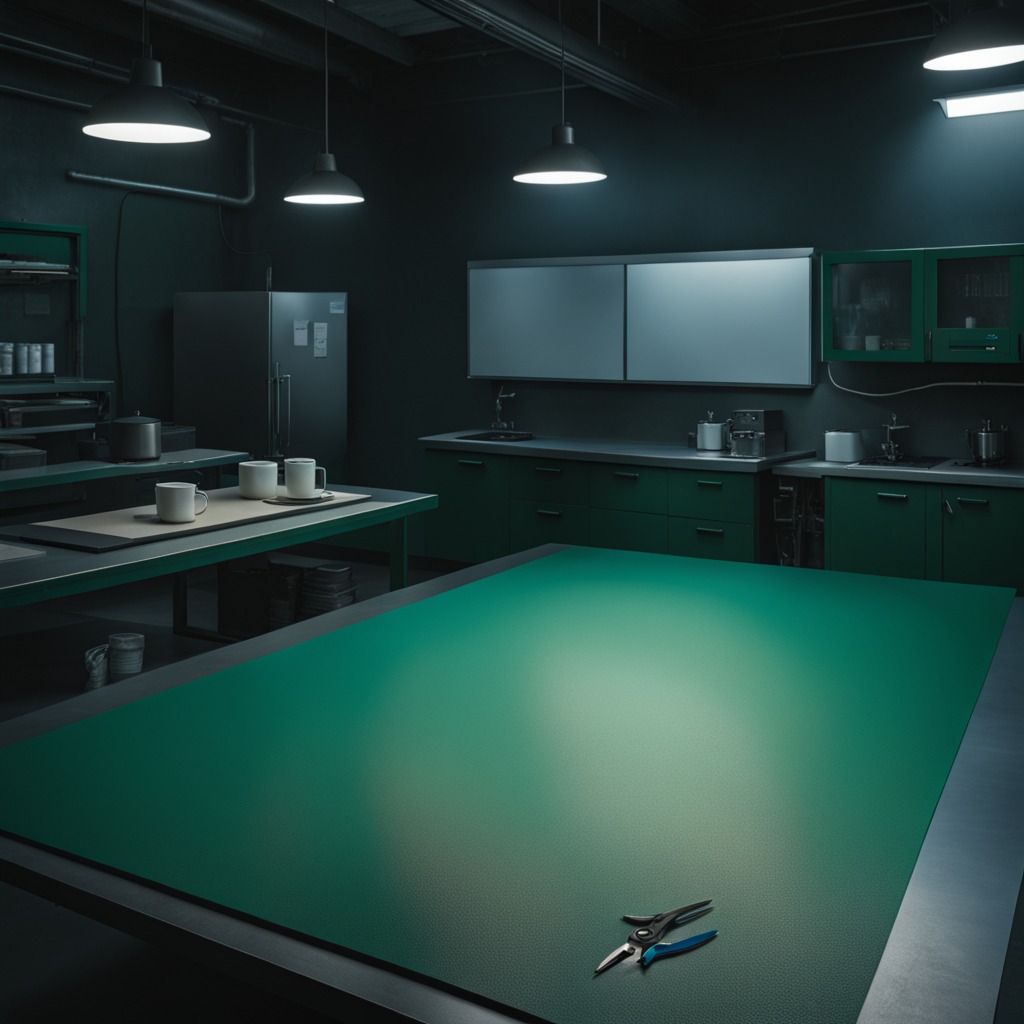
A plier lies on the green rubber mat.